Field crop: tomato
Growth stage: 1
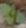
Species: solanum